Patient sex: M
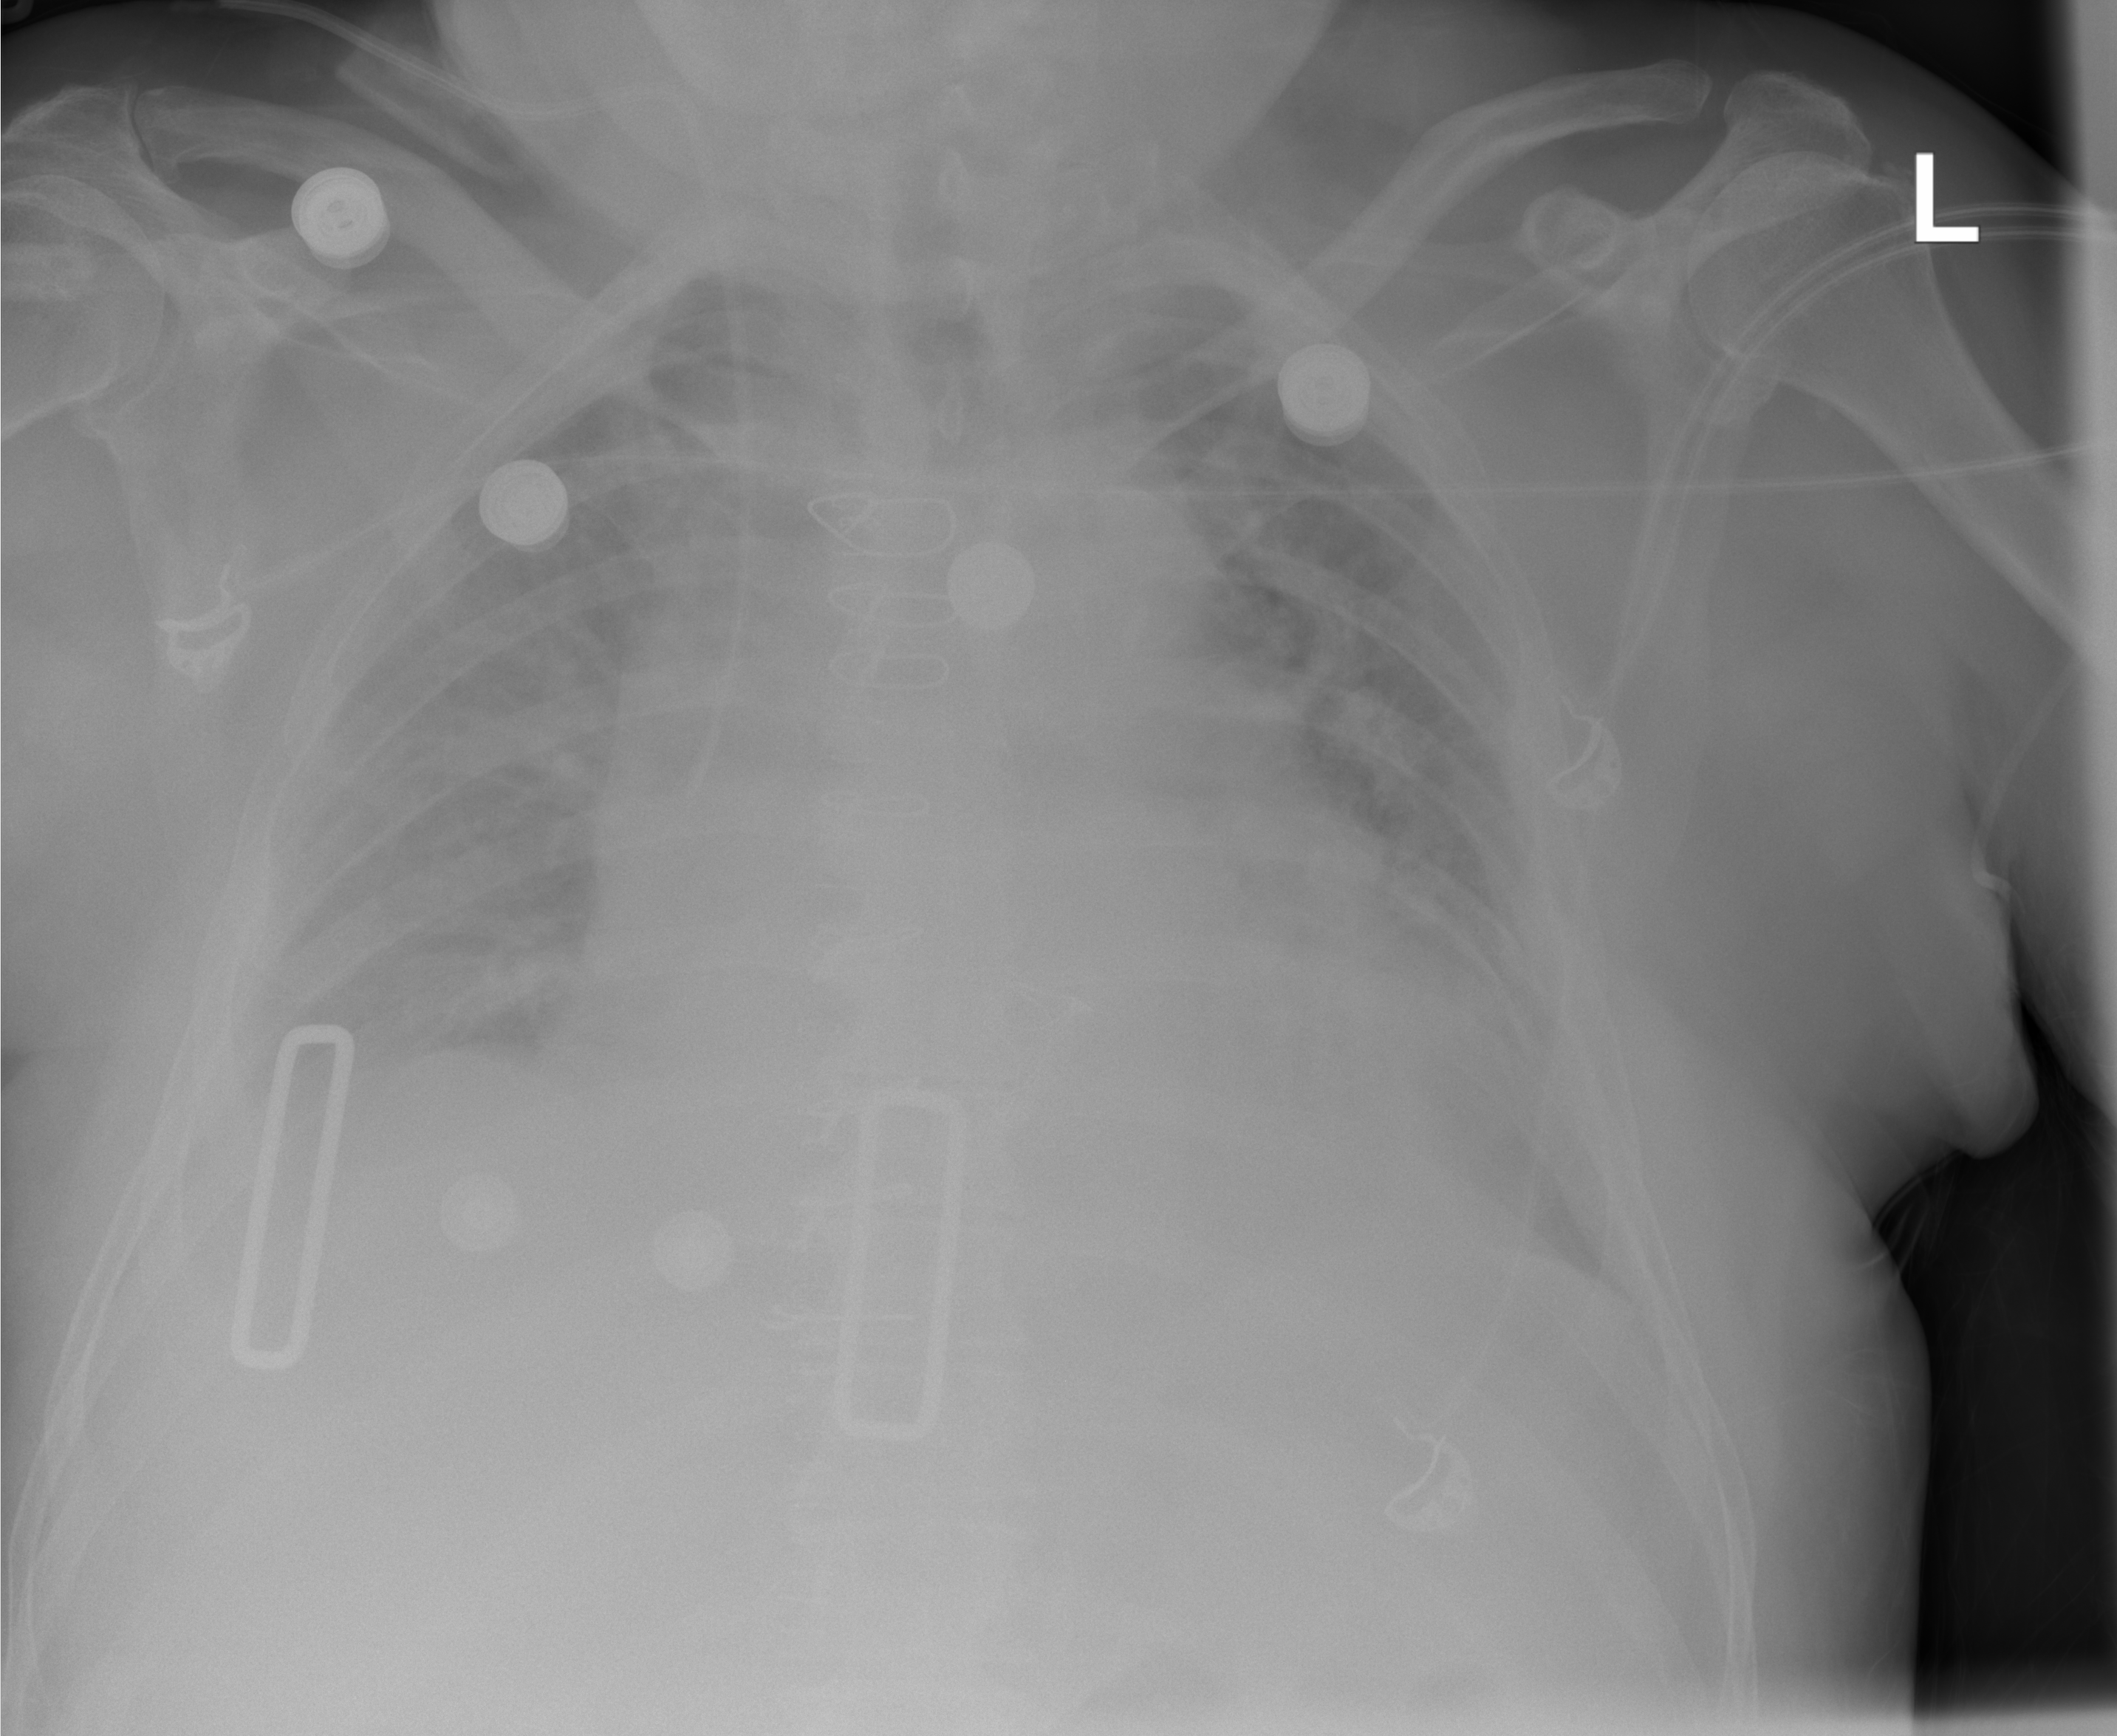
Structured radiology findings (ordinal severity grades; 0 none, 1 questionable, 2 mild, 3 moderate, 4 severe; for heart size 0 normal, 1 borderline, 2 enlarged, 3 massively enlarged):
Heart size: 2
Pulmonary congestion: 2
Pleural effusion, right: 2
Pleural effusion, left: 2
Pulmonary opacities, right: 2
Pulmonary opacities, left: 2
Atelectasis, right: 2
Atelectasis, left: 2